Question: i've got a problem displaying a 'datagrid' using dojo.
Populating the grid with data provided by a 'ItemFileReadStore' works fine. But the result looks like this:

The two 'checkboxes' below the Grid-Headings are not supposed to be there. I've already experimented with the DataGrid's property 'rowSelector' but i oviously wasn't successful.
I've created the 'DataGrid' programmatically. This is the sourcecode:
'''
var oStore = new dojo.data.ItemFileReadStore({
data:{
identifier: 'catID',
items: [
{catID: '3', duration: '1,5'},
{catID: '4', duration: '2,0'},
{catID: '9', duration: '1,0'},
{catID: '7', duration: '2,0'}
]
}
});
var oGrid = new dojox.grid.DataGrid({
store: oStore,
query:{ catID:'*'},
autoHeight: 5,
structure:[
{name: 'KatalogID', field: 'catID', width: 'auto'},
{name: 'Dauer', field: 'duration', width: 'auto'}
]
}, dojo.create('div', {'id':'oGrid'}));
oGrid.startup();
'''
Does anybody know, where these checkboxes come from and how they can be removed?
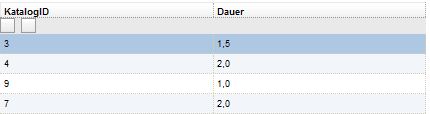
Answer: I found a possible Workaround, but this doesn't fix the problem:
Including the following css-code hides the 'div'-container containing the unbeloved checkboxes.
'''
<style type="text/css">
.dojoxGridView > .dijitCheckBox{
display: none;
}
</style>
'''
Unfortunately, this involeves the 'checkBoxes' that are generated by the 'rowSelector'-option within the 'DataGrid'-declaration. So if you dont need the rowSeletion-feature (at least by checkboxes), this works.